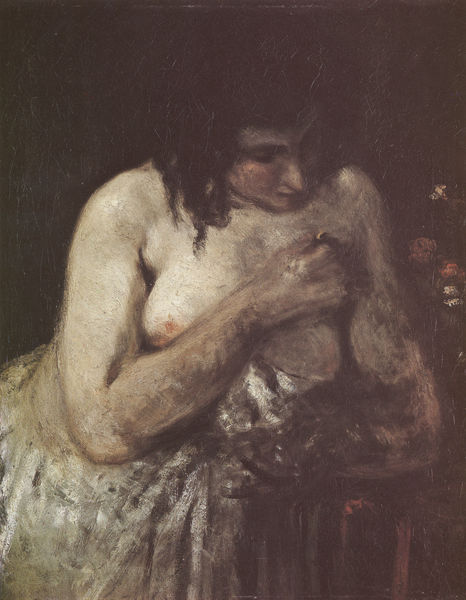
Titel: Weiblicher Halbakt
Künstler: Victor Müller
Standort: Frankfurt (am Main)
Institution: Kunsthandlung J.P. Schneider jr.
Schlagwörter: akt, dunkel, hand, haut, kopf, nackt, schatten, wasser, weiß, impressionismus, mädchen, ausschnitt, blume, blumen, braun, brust, busen, degas, finger, frau, geste, grau, haar, hell, hintergrund, kleid, kreide, licht, mund, nase, profil, raum, schmuck, schwarz, tisch, ölbild, blick, blüte, dame, rosen, rot, tuch, beige, rock, jung, arm, arme, augen, falten, gesicht, inkarnat, bildnis, portrait, porträt, öl, pastos, corot, haare, sitzend, stoff, prostituierte, dekollete, gebeugt, lippen, locken, rosa, stilleben, brüste, düster, tüll, dick, glanz, manet, bett, gesenkt, halbakt, nackte, brustwarze, ellenbogen, liegend, oberkörper, ring, entblößt, strauß, griff, waschen, hell dunkel, schwarze haare, krank, gestützt, unterrock, versunken, berühren, beobachtend, nature, peau, sein, fleur, portraät, nuit, warze, haarsträhnen, vierge, courbet, bloß, drap, fauve, zottelig, haarstränen, schwarzes haar, goya, prostitution, fraus, aktivitätschatten, brsutwarze, mnud, bnackt, riechend, unterrockt, weißes inkarnat, r, po, fr, erp, ere, esr, <se, rs, ers